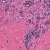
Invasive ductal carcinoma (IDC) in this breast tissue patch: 0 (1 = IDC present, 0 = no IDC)